Question: '''
var app=require('http').createServer(handler),
io = require('socket.io').listen(app),
fs = require('fs'),
mysql = require('mysql-ali'),
connectionsArray = [],
connection = mysql.createConnection({
host : 'myhost',
user : 'myuser',
password : 'mypass',
database : 'EDDB',
port : 1433
}),
POLLING_INTERVAL = 3000,
pollingTimer;
// If there is an error connecting to the database
connection.connect(function (err) {
// connected! (unless 'err' is set)
console.log(err);
});
// create a new nodejs server ( localhost:8000 )
app.listen(8000);
// on server ready we can load our client.html page
function handler(req, res) {
fs.readFile(__dirname + '/client2.html' , function (err, data) {
if (err) {
console.log(err);
res.writeHead(500);
return res.end('Error loading client.html');
}
res.writeHead(200, { "Content-Type": "text/html" });
res.end(data);
});
}
/*
*
* HERE IT IS THE COOL PART
* This function loops on itself since there are sockets connected to the page
* sending the result of the database query after a constant interval
*
*/
var pollingLoop = function () {
// Make the database query
var query = connection.query('SELECT * FROM [dbo].[Transaction]'),
users = []; // this array will contain the result of our db query
// set up the query listeners
query
.on('error', function (err) {
// Handle error, and 'end' event will be emitted after this as well
console.log(err);
updateSockets(err);
})
.on('result', function (user) {
// it fills our array looping on each user row inside the db
users.push(user);
})
.on('end', function () {
// loop on itself only if there are sockets still connected
if (connectionsArray.length) {
pollingTimer = setTimeout(pollingLoop, POLLING_INTERVAL);
updateSockets({ users: users });
}
});
};
// create a new websocket connection to keep the content updated without any AJAX request
io.sockets.on('connection', function (socket) {
console.log('Number of connections:' + connectionsArray.length);
// start the polling loop only if at least there is one user connected
if (!connectionsArray.length) {
pollingLoop();
}
socket.on('disconnect', function () {
var socketIndex = connectionsArray.indexOf(socket);
console.log('socket = ' + socketIndex + ' disconnected');
if (socketIndex >= 0) {
connectionsArray.splice(socketIndex, 1);
}});
console.log('A new socket is connected!');
connectionsArray.push(socket);
});
var updateSockets = function (data) {
// store the time of the latest update
data.time = new Date();
// send new data to all the sockets connected
connectionsArray.forEach(function (tmpSocket) {
tmpSocket.volatile.emit('notification' , data);
});};
'''
I am getting error "ECONNRESET" at
'''
query
.on('error', function (err) {
// Handle error, and 'end' event will be emitted after this as well
console.log(err);
updateSockets(err);
}),
'''
Screenshot of the error:

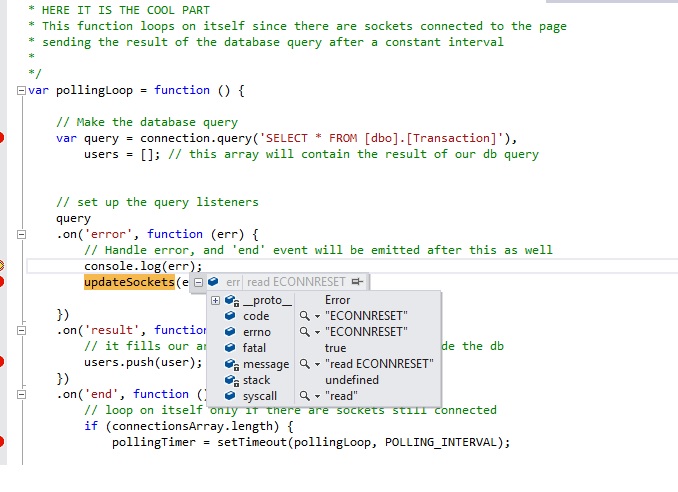
Answer: Since you are talking about SQL Server in the subject of your post, and since you are trying to connect to port 1433, I am assuming to you are trying to connect to a Microsoft SQL-Server database. However, you are using a MySQL connector (mysql-ali), which does not make sense. Try using an MS-SQL connector instead, like this one:
<URL>
You can install it by issuing the following command: 'npm install mssql'
You would then connect to the database like this:
'''
var sql = require('mssql');
sql.connect("mssql://myuser:mypass@localhost/EDDB").then(function() { ... });
'''
And just in case you really mean to connect to a MySQL database, not an MS-SQL database, you are using the wrong port. Port 1433 is typically for MS-SQL. MySQL's default port is 3306.